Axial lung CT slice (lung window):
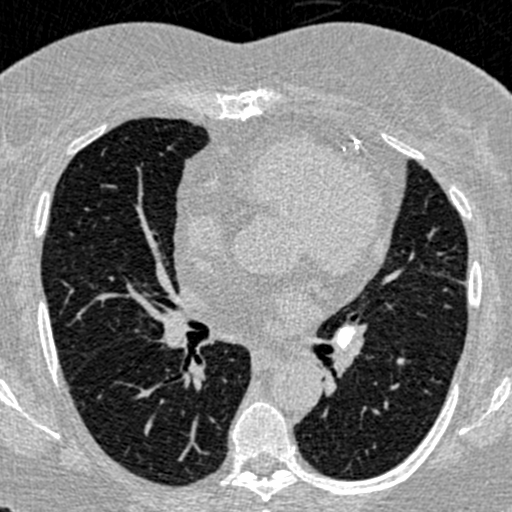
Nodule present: yes
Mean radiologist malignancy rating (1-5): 1